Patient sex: M
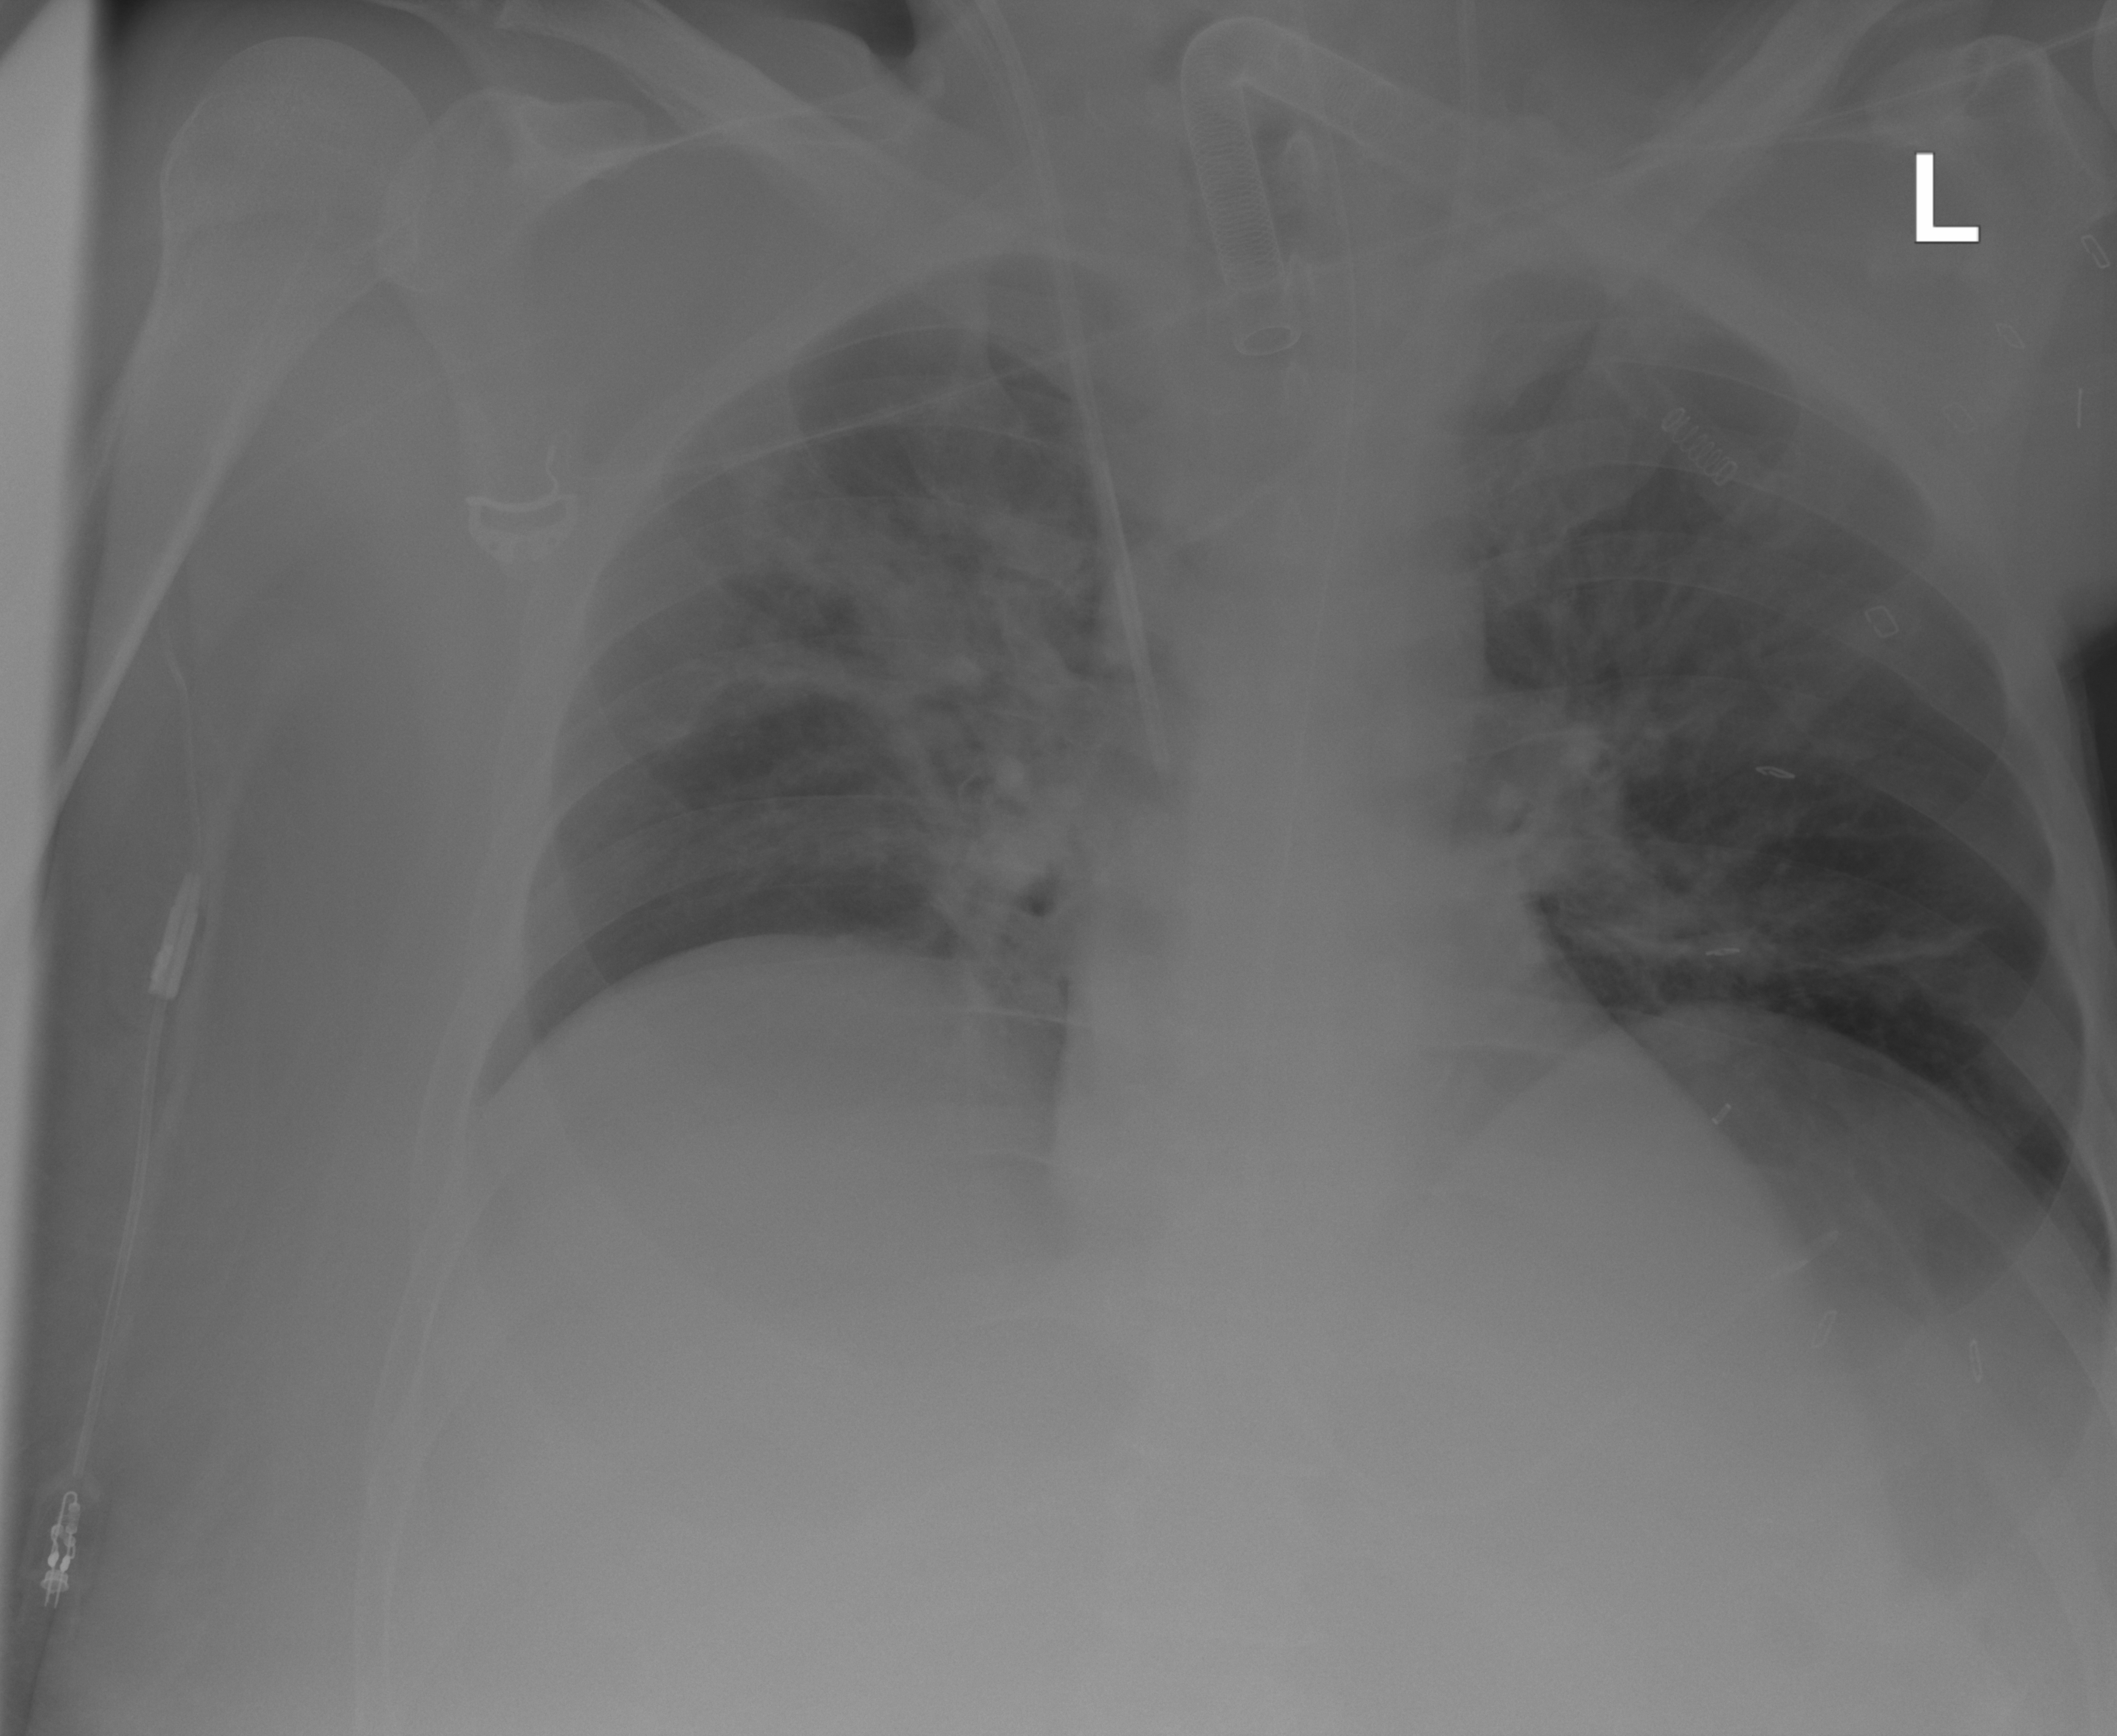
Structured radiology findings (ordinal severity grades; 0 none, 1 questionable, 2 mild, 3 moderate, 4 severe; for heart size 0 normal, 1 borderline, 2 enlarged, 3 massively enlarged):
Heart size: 1
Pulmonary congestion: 3
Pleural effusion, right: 0
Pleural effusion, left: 0
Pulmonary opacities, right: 2
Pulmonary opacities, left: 1
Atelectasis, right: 2
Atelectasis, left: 2